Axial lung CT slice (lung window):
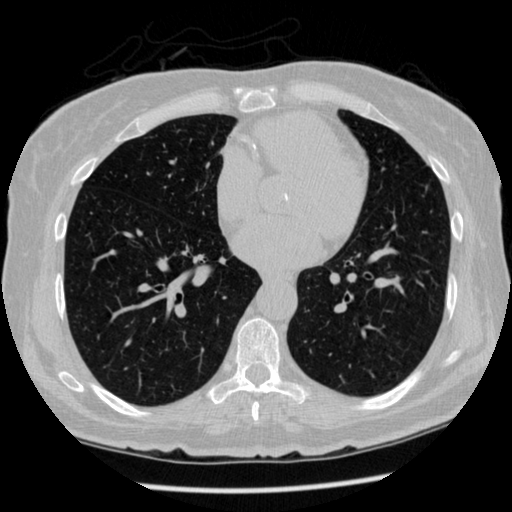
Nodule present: no